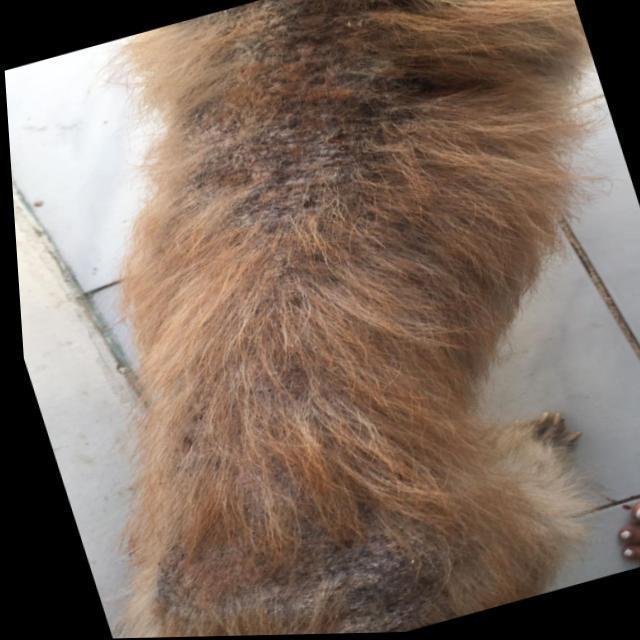
Canine demodicosis (Demodex mange) — caused by Demodex canis mites. Presents with alopecia, follicular papules, pustules, and comedones. Often localized on face and forelimbs.